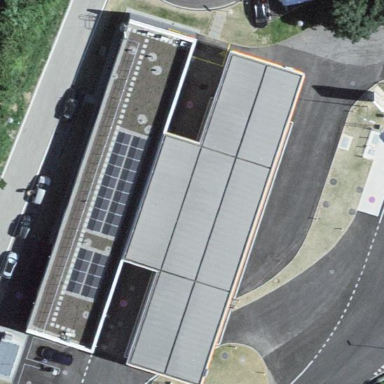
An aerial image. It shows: Fuel amenity located on the roof of building.